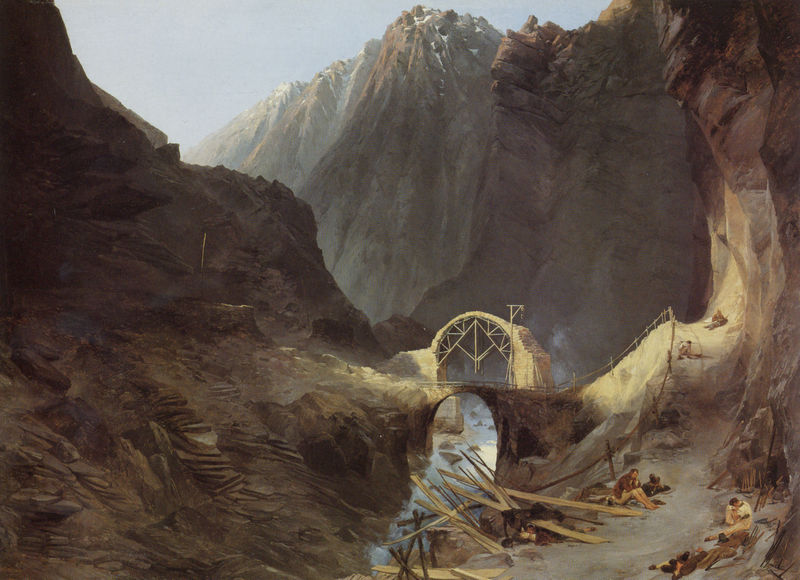
Titel: Der Bau der Teufelsbrücke
Künstler: Karl Blechen
Standort: München
Institution: Neue Pinakothek
Schlagwörter: berg, blau, dunkel, felsen, gemälde, gestein, himmel, mann, schatten, wasser, weiß, fluss, gelb, grün, landschaft, menschen, ocker, see, sitzen, braun, grau, hell, holz, licht, männer, schwarz, straße, dach, eis, schnee, weg, zaun, leute, malerei, architektur, silber, stein, steine, bild, öl, bach, hügel, kalt, brücke, gewässer, pfad, sonne, sitzend, tal, wasserfall, arbeit, hellblau, gischt, ruhen, bogen, abhang, berge, fels, gebirge, gipfel, hang, gelände, kahl, berglandschaft, geröll, hochgebirge, massiv, schlucht, steil, latten, pause, rast, arbeiter, damm, romantik, schaum, strömung, planken, schiffbruch, staffage, steg, treppe, treppen, unglück, balken, geländer, stufen, bretter, warten, hoch, klippe, gerüst, münchen, steinbrücke, alpen, gerät, seil, moos, abgrund, brett, entwurf, schein, wanderer, unfall, konstruktion, gehölz, zerstört, männder, ausruhen, streben, bau, bauen, wildbach, schroff, tief, baustelle, bauarbeiten, erholung, bruch, steinbruch, leitung, bauarbeit, ruhepause, galgen, blechen, erdrutsch, brückenbau, strassenbau, gels, eingestürzt, ingenieure, teufelsbrücke, geistein, pinkakothek